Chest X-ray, PA view. Patient: 48 years old, sex M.
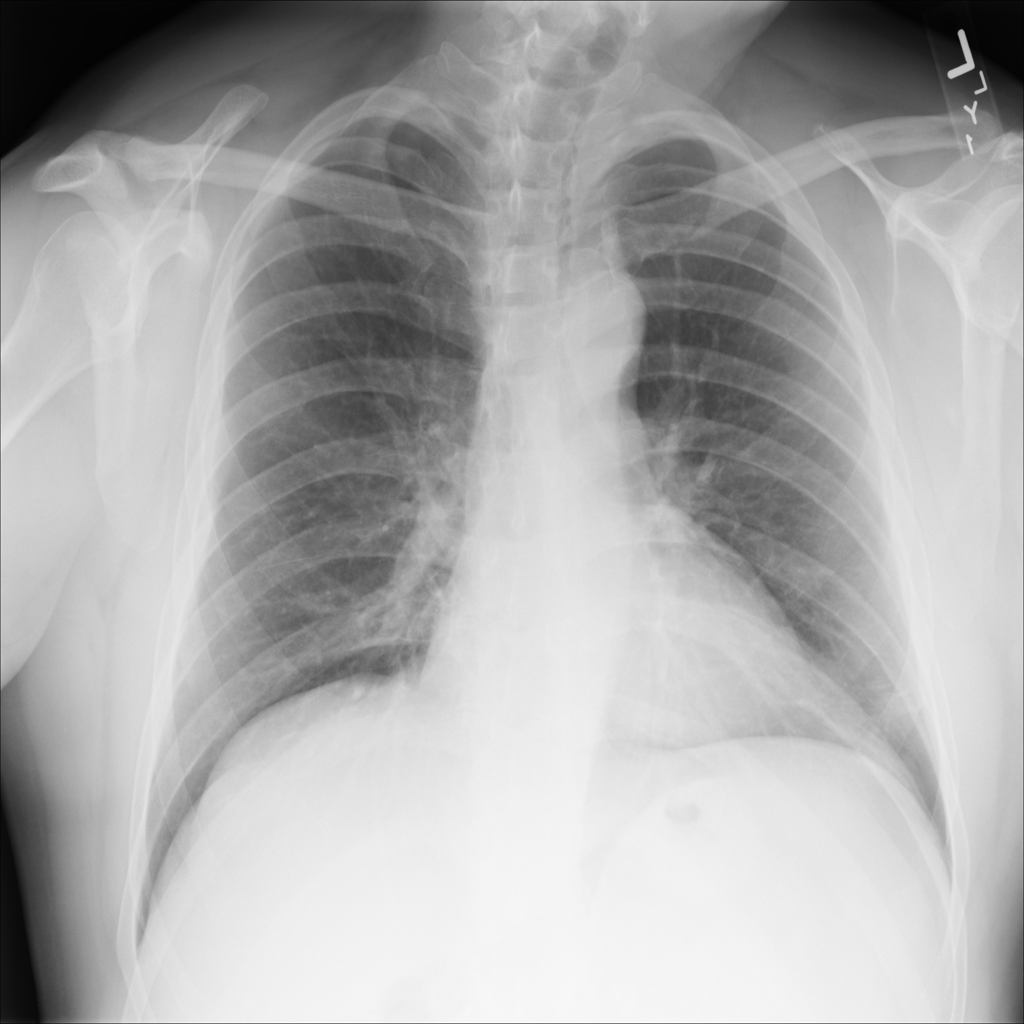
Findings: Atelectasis